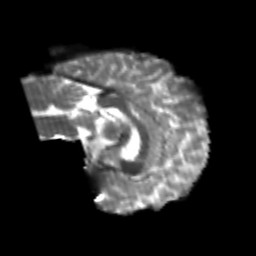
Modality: T2w
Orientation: sagittal
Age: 24
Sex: male
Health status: healthy
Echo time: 0.074 s